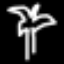
Label: palm tree